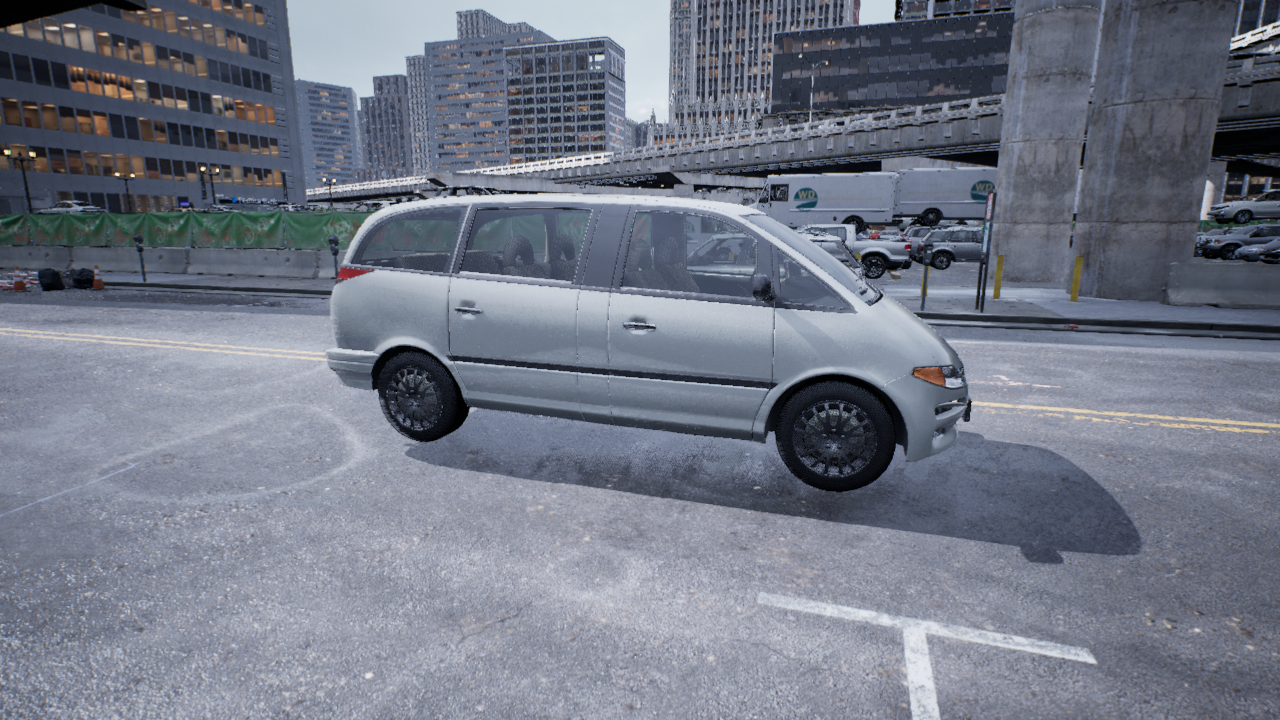
Venue: downtown
Lighting: overcast
Vehicle rig: minivan